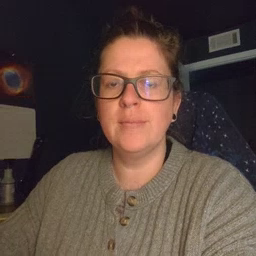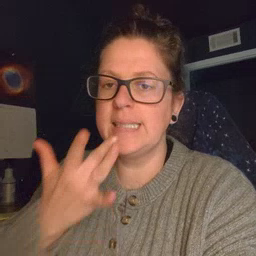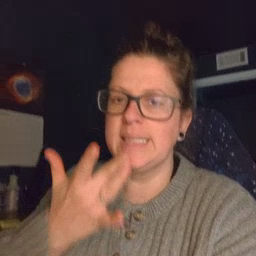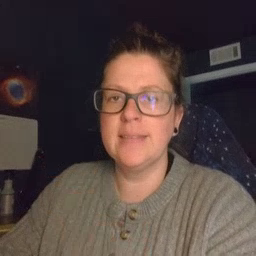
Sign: taste